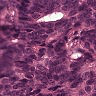
Metastatic tissue present: yes